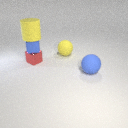
small blue metal cube above small red metal cube